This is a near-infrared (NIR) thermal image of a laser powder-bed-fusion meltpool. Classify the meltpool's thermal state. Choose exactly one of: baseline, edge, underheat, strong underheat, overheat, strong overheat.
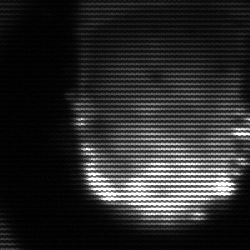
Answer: baseline